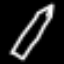
Label: pencil